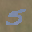
Label: 5